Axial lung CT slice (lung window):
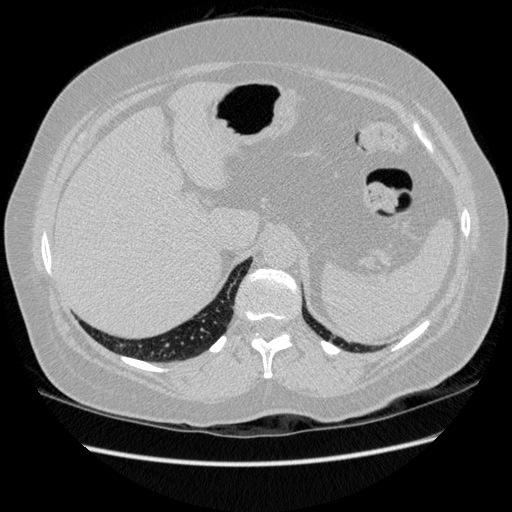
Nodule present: no